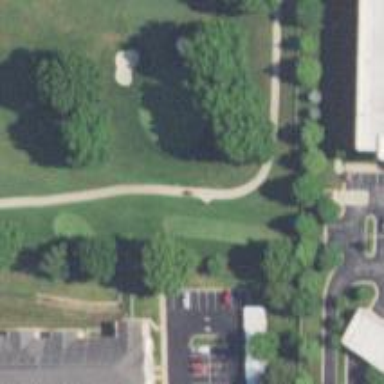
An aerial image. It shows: Footway that resembles golf path.